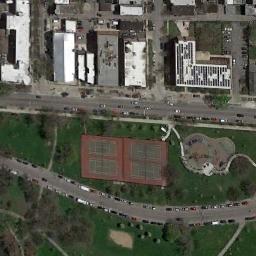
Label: tennis_court